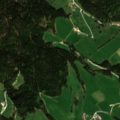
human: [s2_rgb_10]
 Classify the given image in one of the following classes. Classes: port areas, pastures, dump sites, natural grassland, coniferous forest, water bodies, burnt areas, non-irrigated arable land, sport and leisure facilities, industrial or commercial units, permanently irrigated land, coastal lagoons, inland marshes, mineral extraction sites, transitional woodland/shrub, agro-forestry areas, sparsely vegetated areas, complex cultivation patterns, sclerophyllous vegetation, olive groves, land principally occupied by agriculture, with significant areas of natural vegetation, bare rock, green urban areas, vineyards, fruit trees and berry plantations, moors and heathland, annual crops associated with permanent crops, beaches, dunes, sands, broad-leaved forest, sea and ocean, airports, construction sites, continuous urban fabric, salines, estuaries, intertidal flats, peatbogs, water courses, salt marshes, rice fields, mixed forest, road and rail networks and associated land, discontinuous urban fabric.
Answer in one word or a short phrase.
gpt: discontinuous urban fabric, pastures, complex cultivation patterns, land principally occupied by agriculture, with significant areas of natural vegetation, coniferous forest